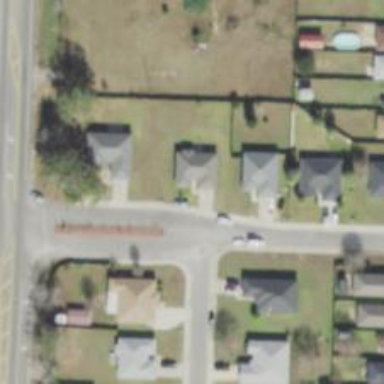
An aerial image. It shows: Residential road.